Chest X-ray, AP view. Patient: 47 years old, sex M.
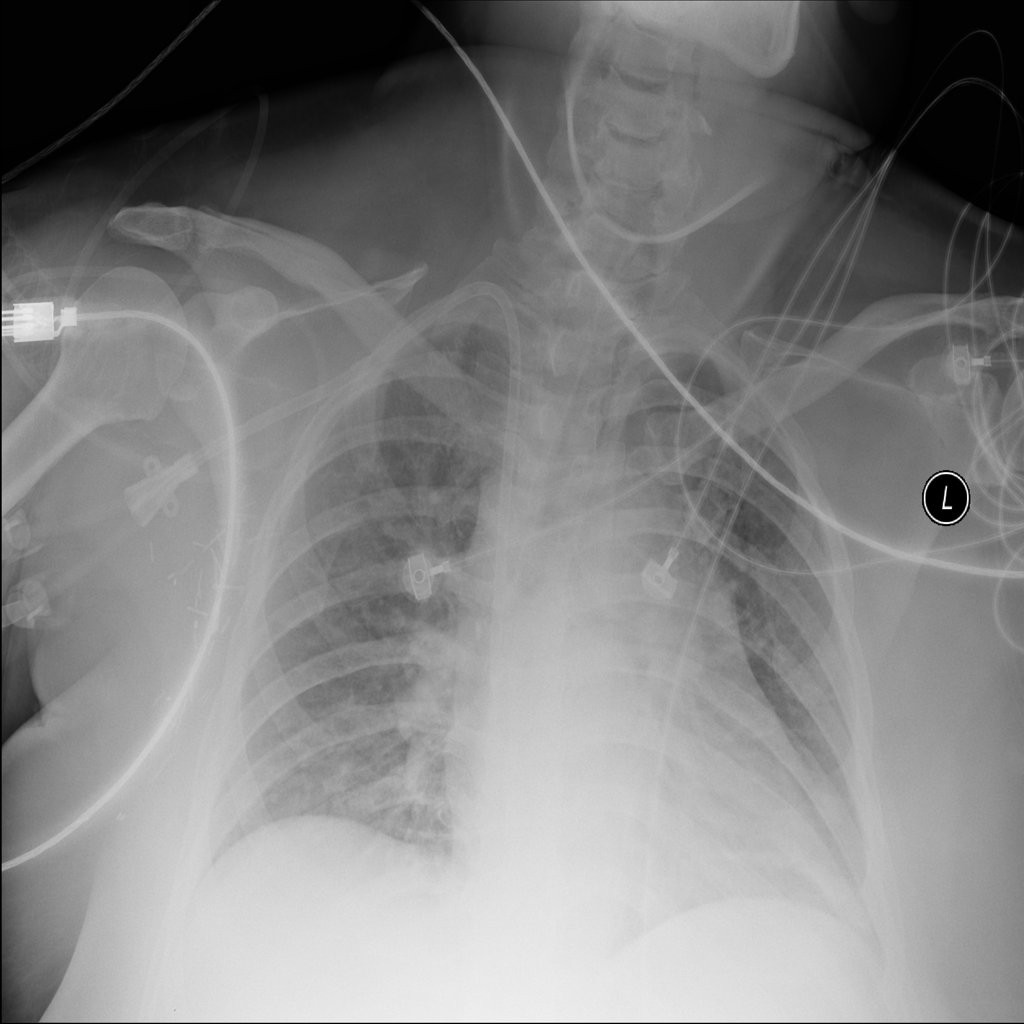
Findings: Infiltration